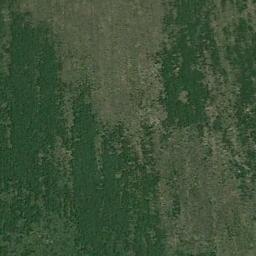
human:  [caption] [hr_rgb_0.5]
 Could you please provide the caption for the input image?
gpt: A large dark green and light green mixed grass .

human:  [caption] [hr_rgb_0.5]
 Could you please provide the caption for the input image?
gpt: There is no grass in some parts of the meadow .

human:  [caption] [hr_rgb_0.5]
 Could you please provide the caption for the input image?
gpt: This meadow has different sparsity in different places .

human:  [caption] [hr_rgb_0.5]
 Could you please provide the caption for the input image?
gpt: There is a bare field on the grass .

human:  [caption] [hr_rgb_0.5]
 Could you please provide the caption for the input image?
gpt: A sparse green meadow with some grass .